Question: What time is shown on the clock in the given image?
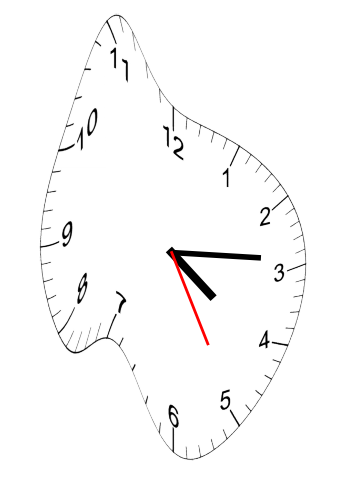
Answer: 04:14:25